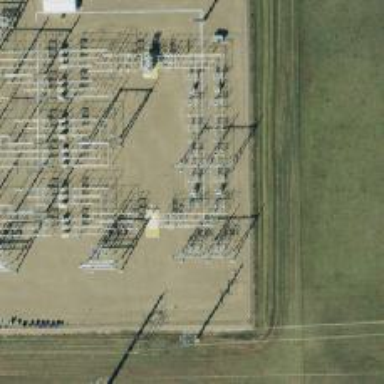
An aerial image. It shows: Switch for power supply.